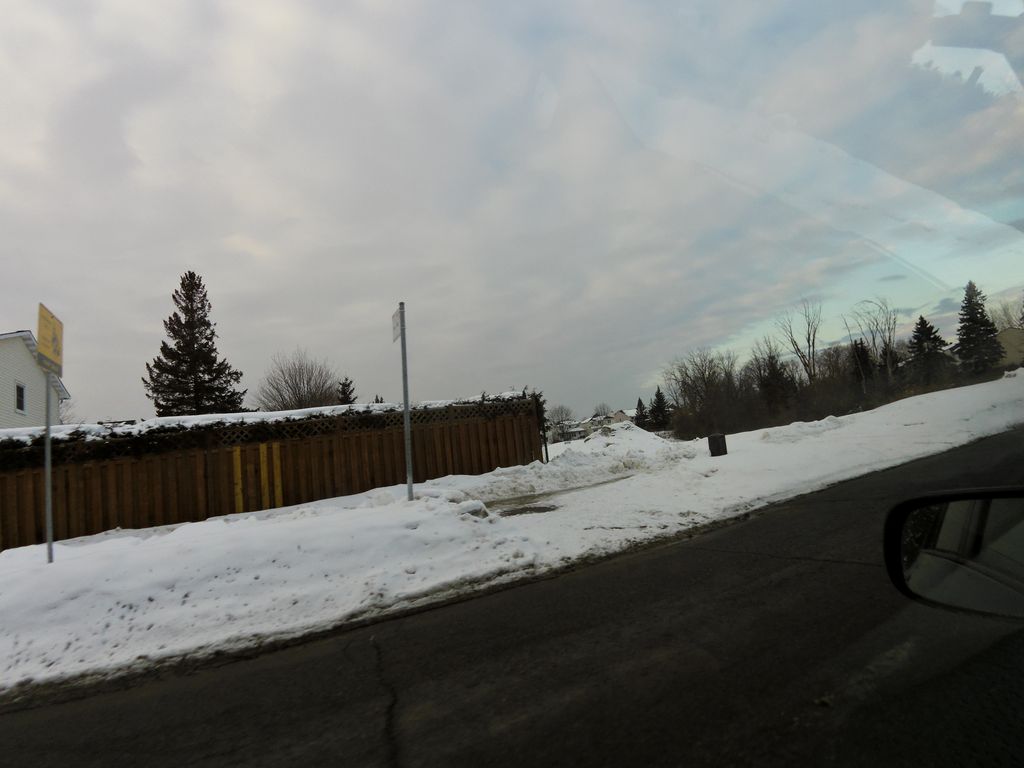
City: ottawa-gatineau